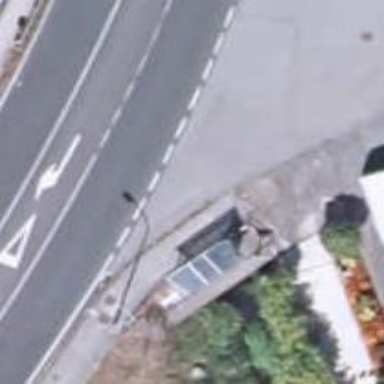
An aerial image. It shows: Bus stop with platform for public transport.